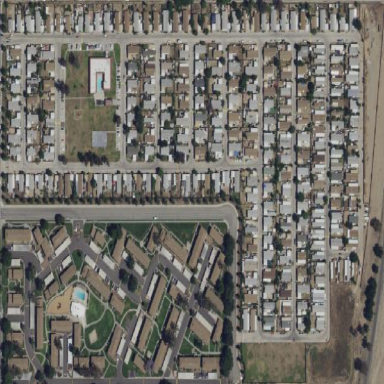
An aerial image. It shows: Residential area with mobile homes surrounded by wall.